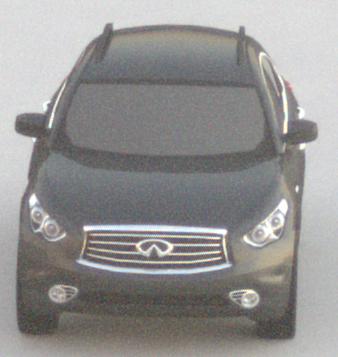
Make: Infiniti
Model: FX 37
Detailed model: FX (S51)
Model produced from: 2012/07
Model produced until: 2013/10
Doors: 5
Color: gray
Road condition: dry road
Daytime: sunrise or sunset
Contrast: low contrast